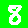
Digit: 8